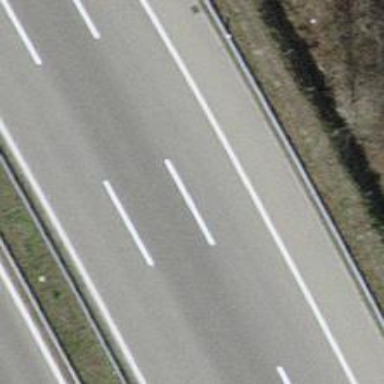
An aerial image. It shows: Asphalt motorway.